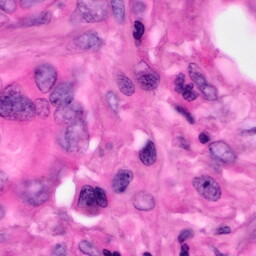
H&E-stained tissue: Pancreatic